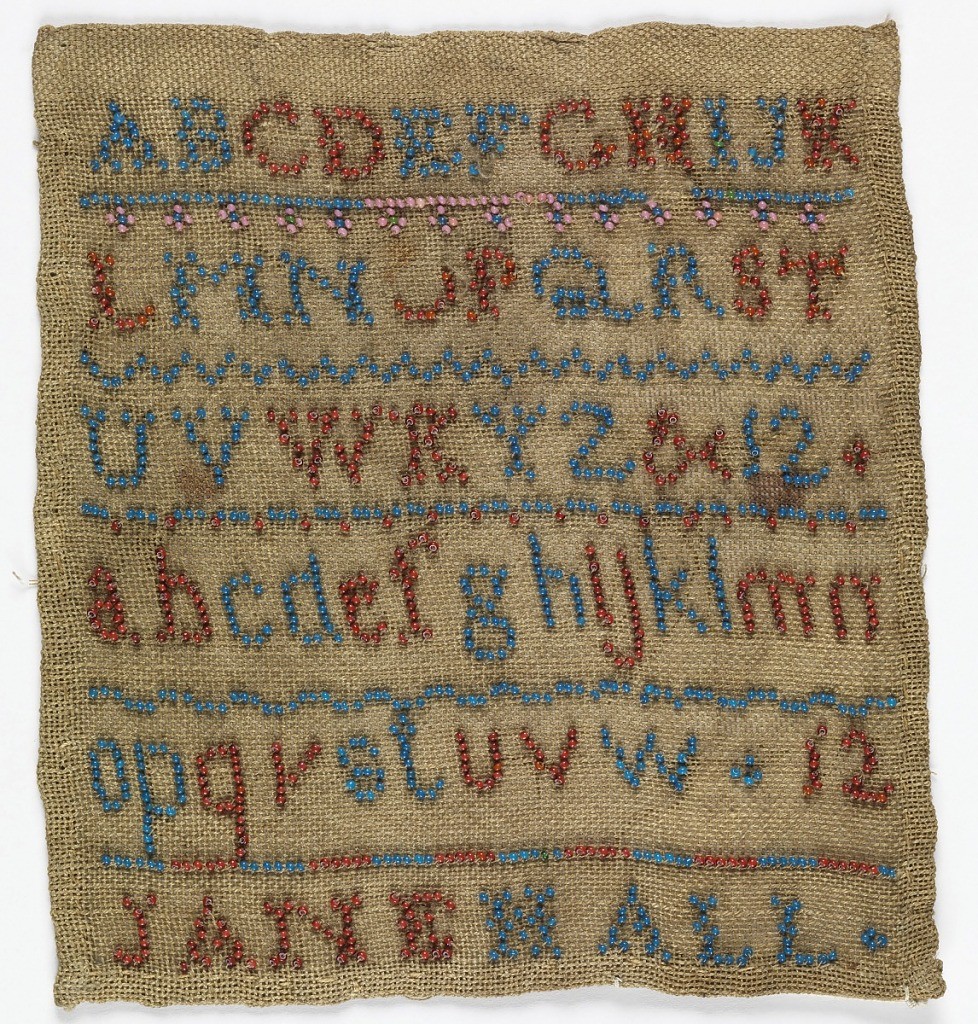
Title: Sampler
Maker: Jane Hall
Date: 19th century
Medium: glass beads, linen foundation Technique: beadwork on plain weave
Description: Alphabets and four numbers with "Jane Hall" in colored beads